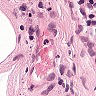
Metastatic tissue present: no